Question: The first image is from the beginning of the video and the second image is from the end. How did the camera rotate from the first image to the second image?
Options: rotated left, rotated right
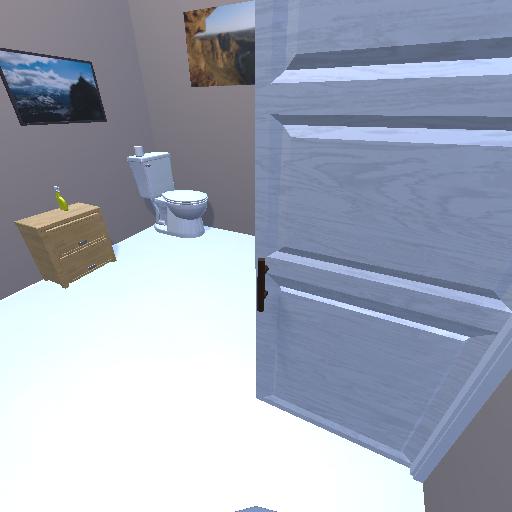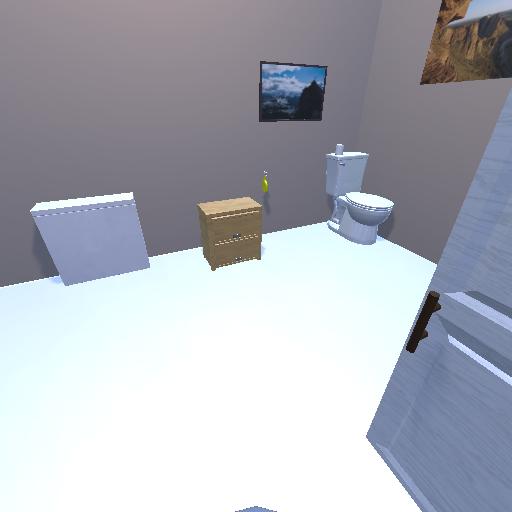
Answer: rotated left